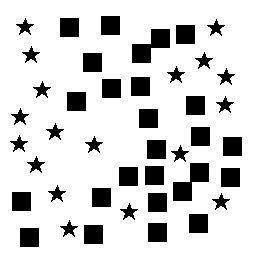
Squares: 26
Triangles: 0
Stars: 18
Total shapes: 44